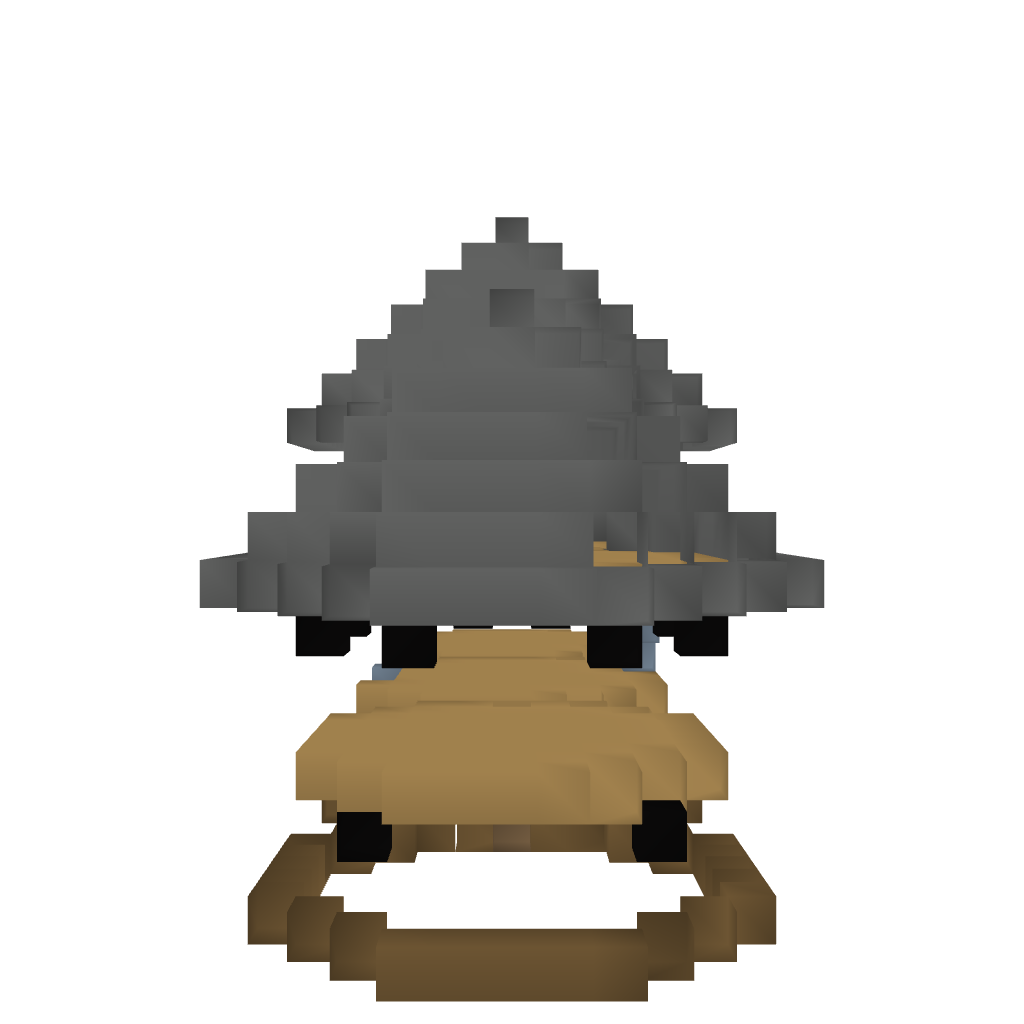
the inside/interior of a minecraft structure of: A Treehouse